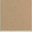
Piece: xx